Chest X-ray. View position: PA
Patient age: 43
Patient sex: F
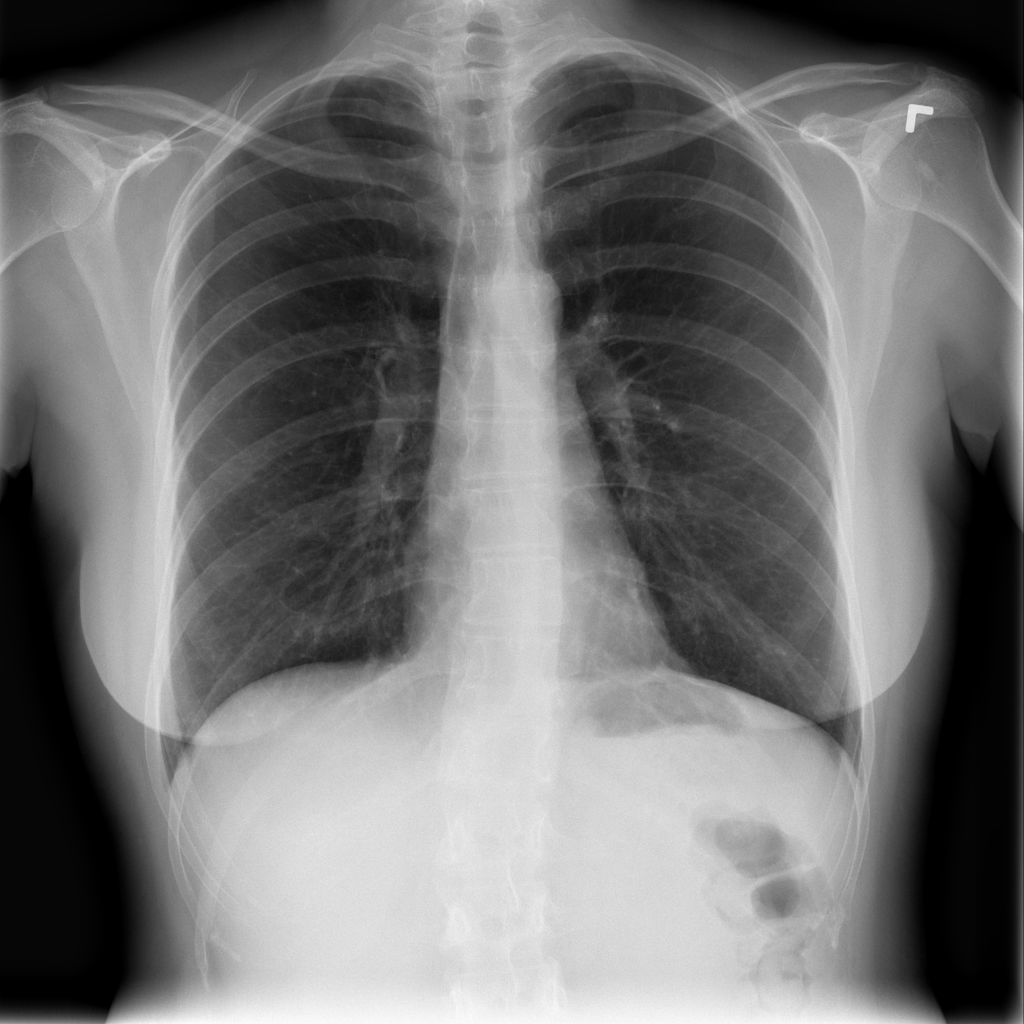
Finding: Pneumothorax